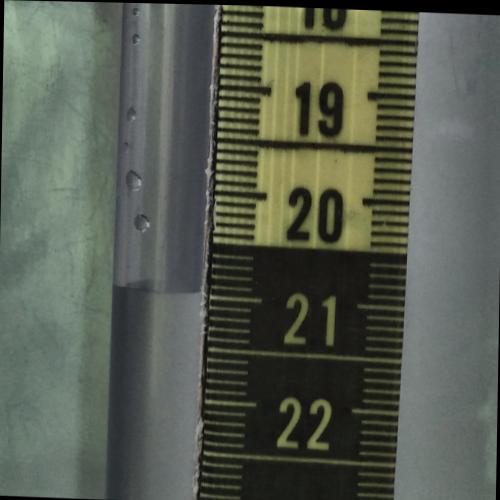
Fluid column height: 21.0 cm